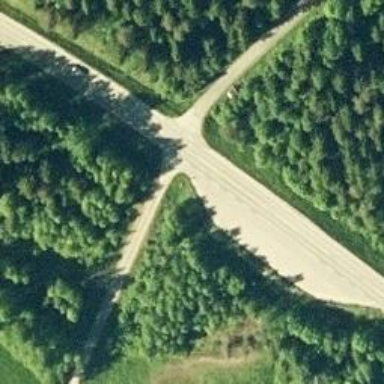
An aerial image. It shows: Rest area along the road.